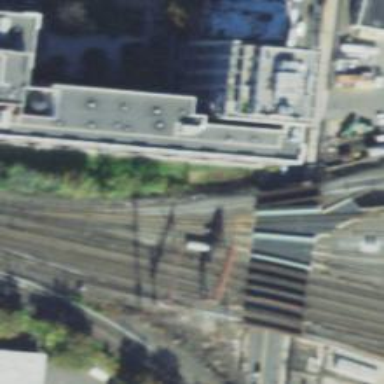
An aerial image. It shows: Railway yard.